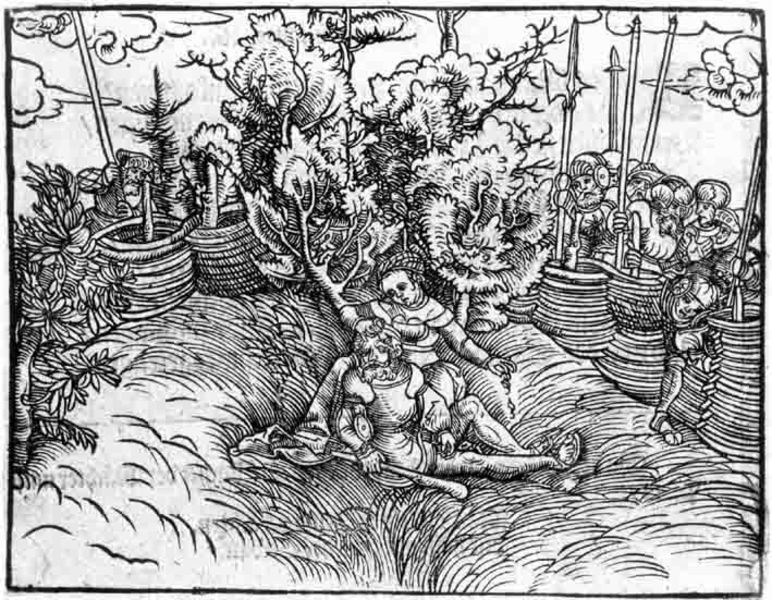
Titel: Simson und Delila
Künstler: Lucas d. Ä. Cranach
Standort: Karlsruhe
Institution: Staatliche Kunsthalle Karlsruhe
Schlagwörter: baum, wolken, bäume, frau, männer, zeichnung, gras, wiese, king, men, people, soldaten, soldier, soldiers, sword, swords, white, black, hair, woman, print, plant, druck, schwarz weiss, woodcut, clouds, man, tree, krieger, ear, field, head, landscape, trees, death, armor, boy, helmet, knight, forest, grass, garden, plants, drawing, paper, black and white, mouth, army, hats, sketch, battle, beard, old man, couple, dead, fence, dirt, human, ancient, leaves, ground, engraving, medieval, war, woven, fire, pottery, humans, maiden, lances, spears, club, dying, wound, orchard, servants, egypt, nurse, pike, knights, baskets, lance, weapons, axe, wounded, halberd, woodblock, siege, surrender, pikes, axes